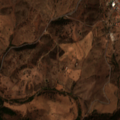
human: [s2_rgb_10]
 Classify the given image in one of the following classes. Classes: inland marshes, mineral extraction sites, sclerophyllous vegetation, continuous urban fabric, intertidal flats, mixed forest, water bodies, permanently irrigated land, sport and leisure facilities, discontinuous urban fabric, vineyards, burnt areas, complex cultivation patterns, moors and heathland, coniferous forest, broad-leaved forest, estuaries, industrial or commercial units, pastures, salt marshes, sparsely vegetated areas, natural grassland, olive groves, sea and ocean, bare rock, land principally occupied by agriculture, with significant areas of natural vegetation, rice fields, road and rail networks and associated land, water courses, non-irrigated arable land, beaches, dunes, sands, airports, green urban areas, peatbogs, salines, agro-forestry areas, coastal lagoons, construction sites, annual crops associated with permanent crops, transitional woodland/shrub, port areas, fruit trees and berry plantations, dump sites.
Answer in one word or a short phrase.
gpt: complex cultivation patterns, land principally occupied by agriculture, with significant areas of natural vegetation, agro-forestry areas, transitional woodland/shrub